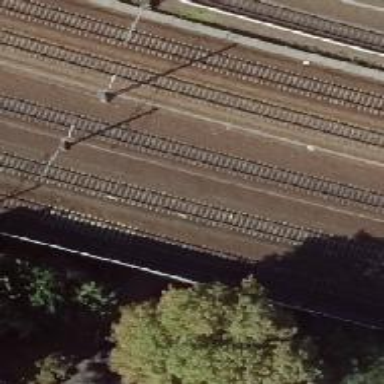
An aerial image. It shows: Bridge with electrified railway tracks featuring contact line.